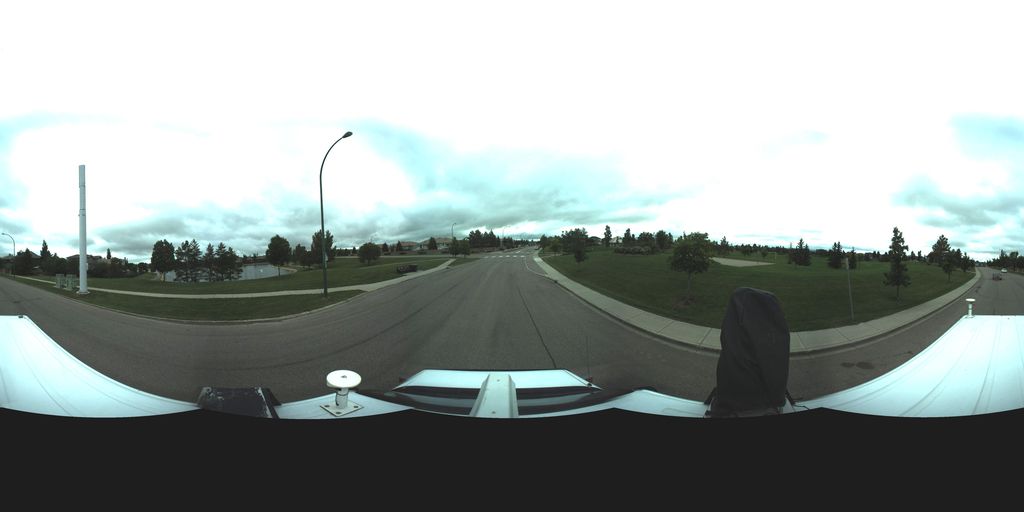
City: saskatoon